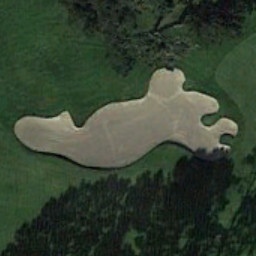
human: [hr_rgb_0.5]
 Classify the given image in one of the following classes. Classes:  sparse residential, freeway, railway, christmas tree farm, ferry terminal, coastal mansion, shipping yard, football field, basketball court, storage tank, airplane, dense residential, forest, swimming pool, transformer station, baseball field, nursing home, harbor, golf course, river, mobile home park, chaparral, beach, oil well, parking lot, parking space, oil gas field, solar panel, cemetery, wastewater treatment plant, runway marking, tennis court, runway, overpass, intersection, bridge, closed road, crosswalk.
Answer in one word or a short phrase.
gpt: golf course